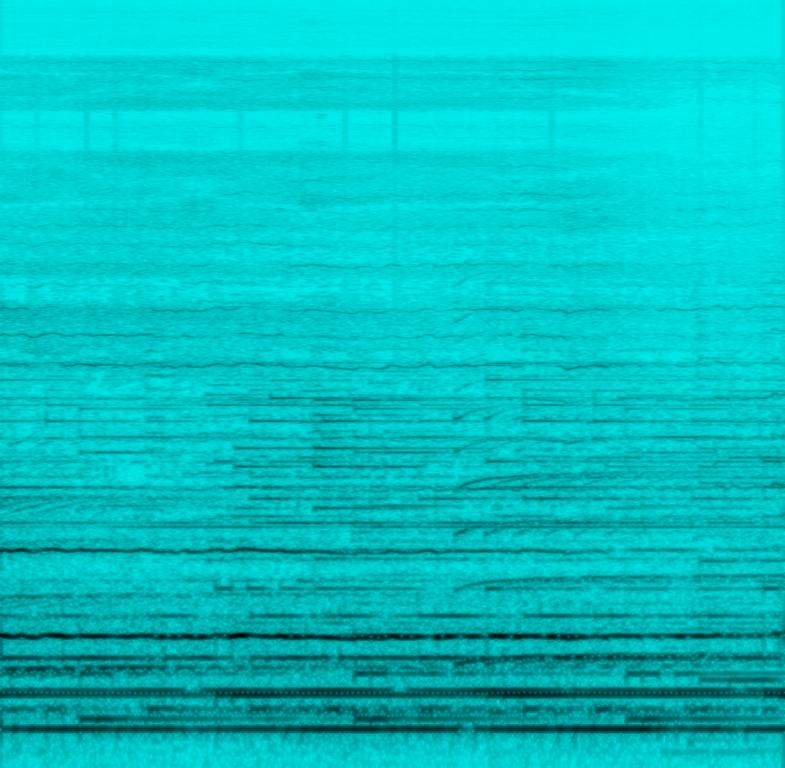
This song features two female voices. One of the voices sings an 'ooh' throughout the song. The second voice sings an 'ah' in places. The first time the 'ah' is sung, it is in a dissonant harmony. The second one is in the scale. This is accompanied by a guitar playing arpeggiated chords. There are no lyrics in this song, but only lyrics. There is no percussion in this song. This song can be played in a movie scene where a person is confused after having been forced to make a tough decision.